Question: I have this simple program demonstrating exception handling in .NET, i am catching the 'ArgumentOutOfRangeException' in this case, but the custom message that i pass to the console is not getting displayed.
'''
using System;
class program
{
static void Main()
{
int[] source = { 1, 2, 3, 4, 5 };
int[] destination = { 6, 7, 8, 9 };
try
{
Array.Copy(source, destination, 7);
}
catch (ArgumentOutOfRangeException e)
{
Console.WriteLine("Sorry, there is something wrong in the program ! : {0}", e.Message);
}
}
}
'''
and here is the output screenshot

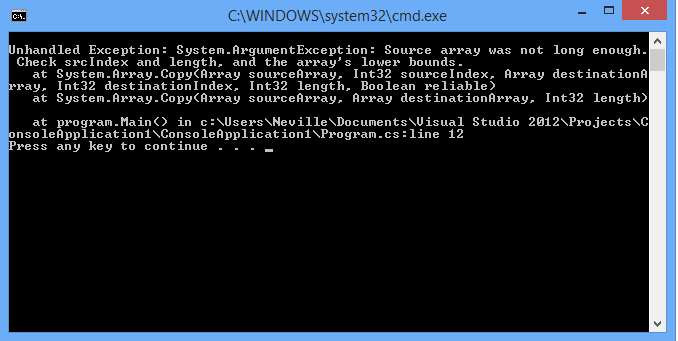
Answer: You're catching 'ArgumentOutOfRangeException', but the method is throwing an 'ArgumentException'.
Therefore, your 'catch' block never executes.